Question: Composer not updating file, despite downloading package normaly. Can't understand where i did a mistake.
If i load something from packagist, namespaces file updating successfully.
Project structure

Main Composer.json
'''
{
"repositories":[
{
"type": "package",
"package": {
"name": "test/framework",
"version": "1.0.0.1",
"dist": {
"url": "http://localhost/repo/1.zip",
"type": "zip"
}
}
}
],
"require": {
"test/framework": "*"
}
}
'''
Package composer.json
'''
{
"name": "test/framework",
"type": "library",
"require": {
"php": ">=5.2.4"
},
"autoload": {
"psr-0" : {
"Test" : "lib/"
}
}
}
'''
autoload_namespaces.php
'''
<?php
// autoload_namespaces.php @generated by Composer
$vendorDir = dirname(dirname(__FILE__));
$baseDir = dirname($vendorDir);
return array(
);
'''
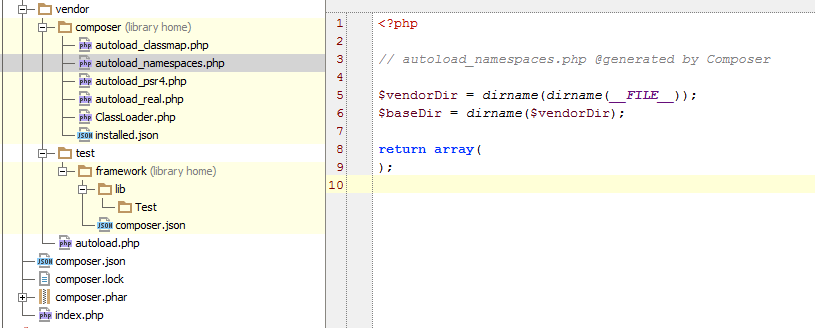
Answer: You are downloading the package defined in the repositories via zip.
<URL>
In this case I feel you should define the package definition at the same place. See the above link for the example which contains autoload definition defined.
'''
{
"repositories":[
{
"type": "package",
"package": {
"name": "test/framework",
"version": "1.0.0.1",
"dist": {
"url": "http://localhost/repo/1.zip",
"type": "zip"
},
"autoload": {
"psr-4" : {
"Test\": "lib"
}
}
}
}
],
"require": {
"test/framework": "*"
}
}
'''
You can also try some variation see my post over <URL>
PS : psr-4 is the recommended way for it can autoload psr-0 structured classes. See <URL>